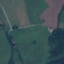
Label: Pasture